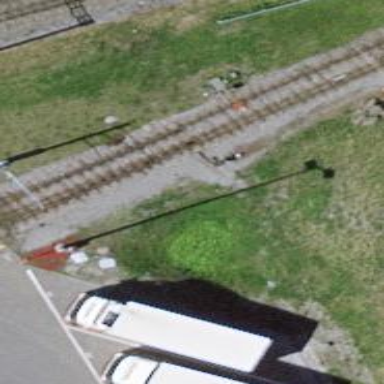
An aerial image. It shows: Railway switch.